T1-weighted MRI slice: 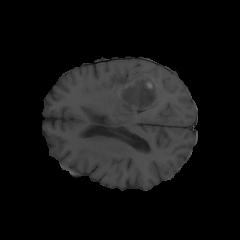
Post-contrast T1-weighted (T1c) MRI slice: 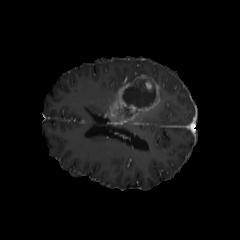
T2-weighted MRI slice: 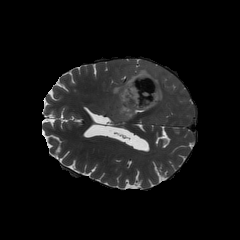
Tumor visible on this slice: yes